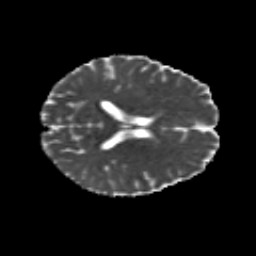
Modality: MD
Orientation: axial
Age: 18
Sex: male
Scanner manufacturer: siemens
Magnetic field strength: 3 T
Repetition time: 8.8 s
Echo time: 0.085 s